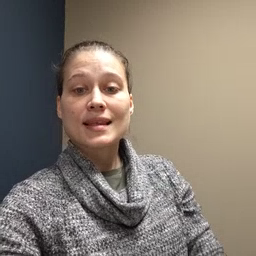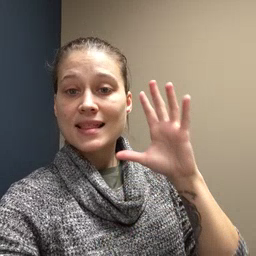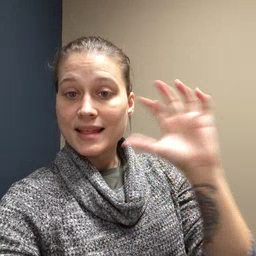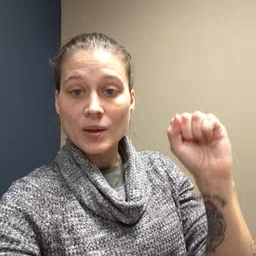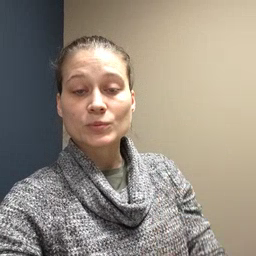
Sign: loud